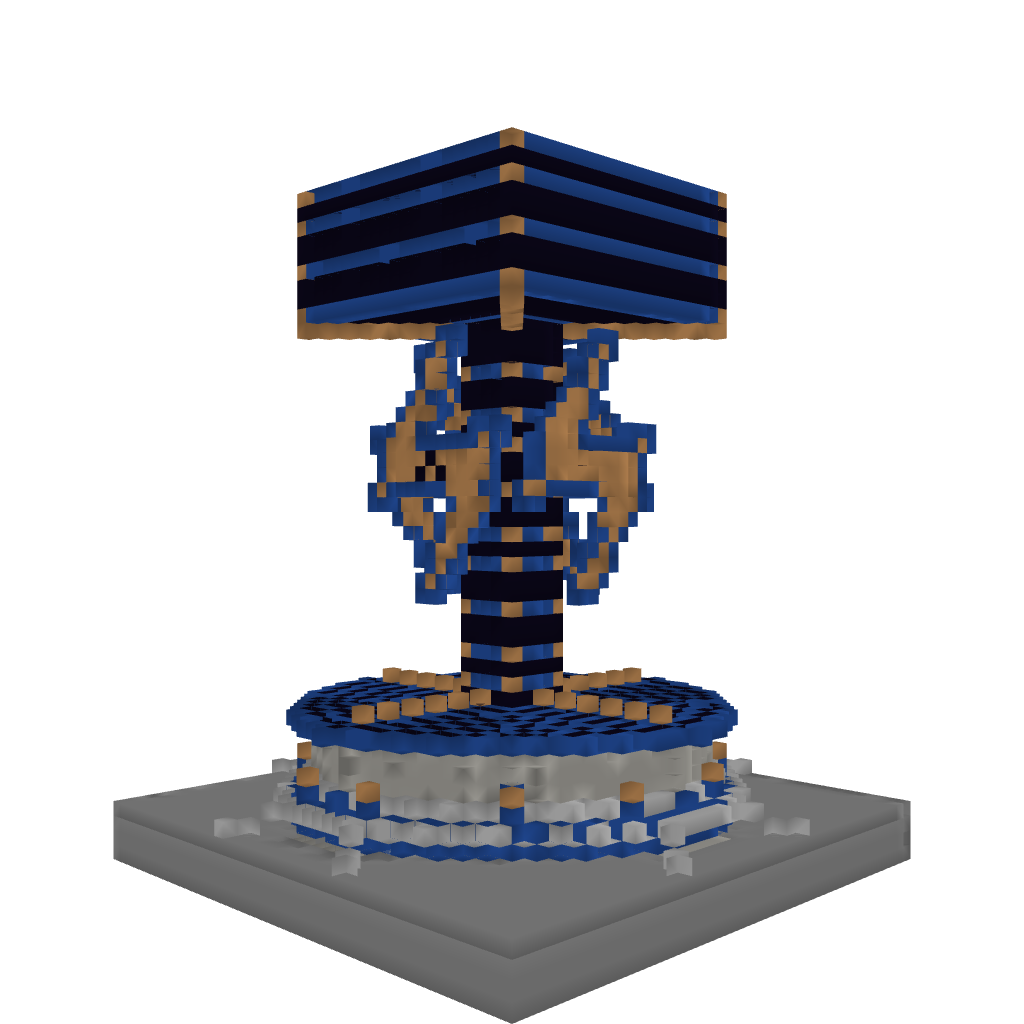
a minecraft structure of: XP Farm